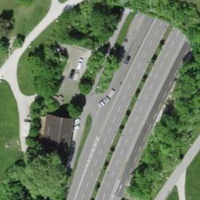
EUNIS habitat code: 53
Species observed at this site:
Alopecurus pratensis
Tettigonia viridissima
Corvus corone
Taxus baccata
Ajuga reptans
Mahonia aquifolium
Euonymus europaeus
Medicago lupulina
Columba livia